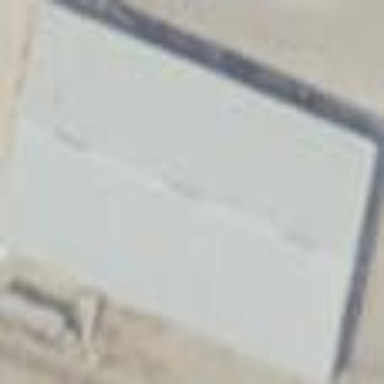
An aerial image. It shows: Commercial building.